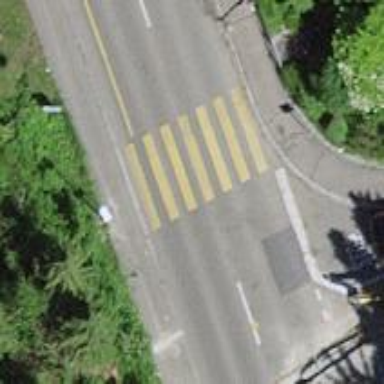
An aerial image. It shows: Unmarked crossing with zebra reference sign on the road.